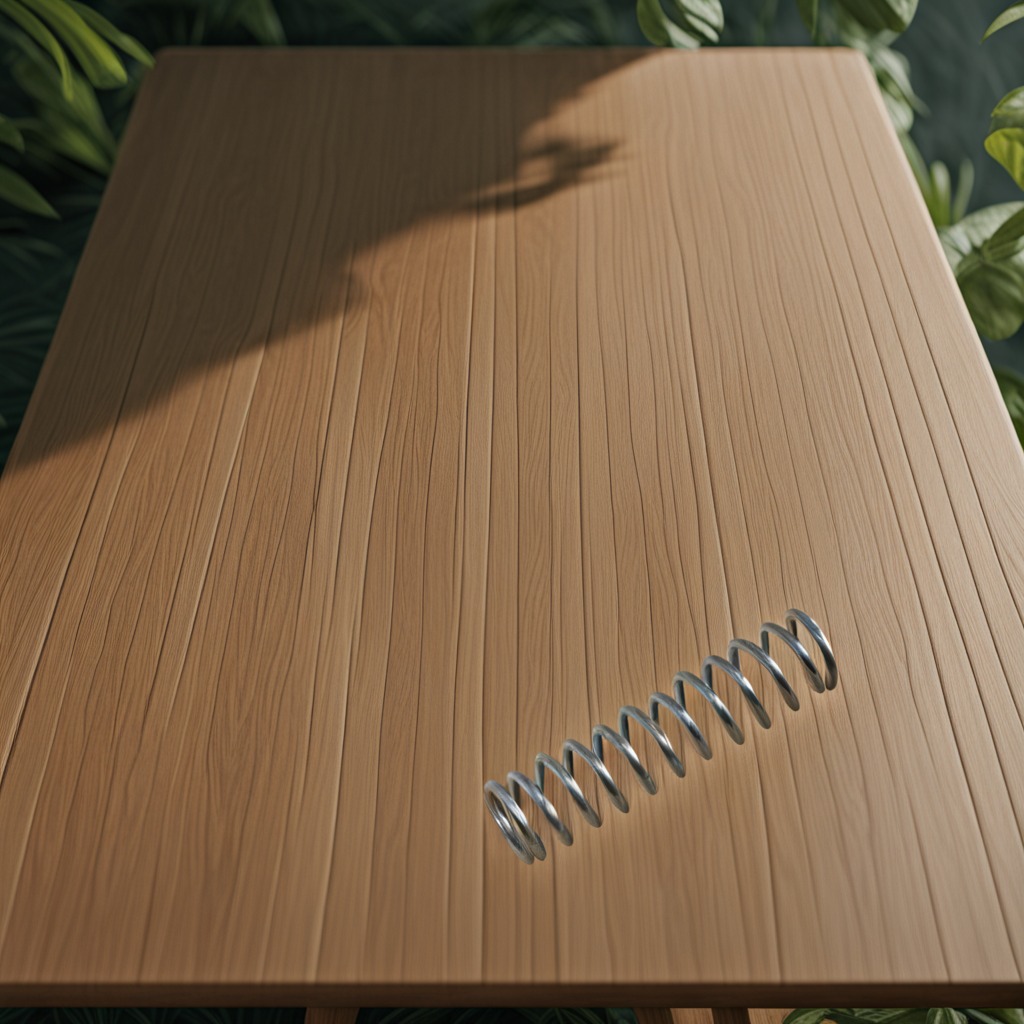
A coiled metal spring is lying on a wooden table inside a jungle field workshop tent.